六年级 · 度量几何学
 如图叫 “科克雪花”，它是瑞典科学家科克在 1904 年受雪花形状的启发而创造的. 它的画法是这样的:第一步，如图 1，画出一个正三角形。第二步，如图 2，把这个正三角形的每条边三等分，以居中的一段为边向外作正三角形.第三步，如图 3，把居中的一段擦除.如果继续上面的步骤，重复几次就得到了 “科克雪花” .

    （1）假如图 1 正三角形的边长为 10 厘米，那么图 3 的周长是( )厘米.

​	（2）假如图 1 正三角形的周长为 $n$ ，请用含有 $n$ 的代数式表示图 4 的周长.

图1

图2

图3

图4
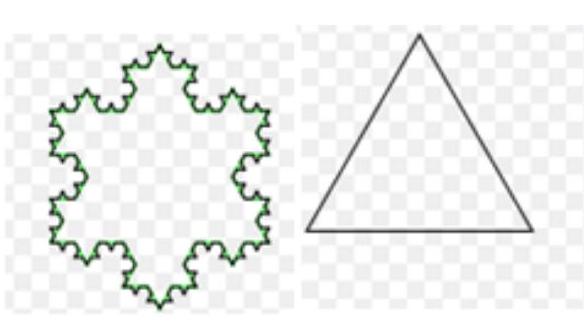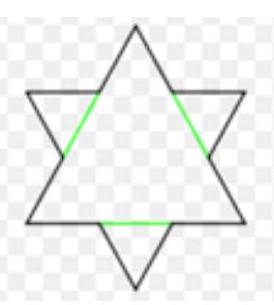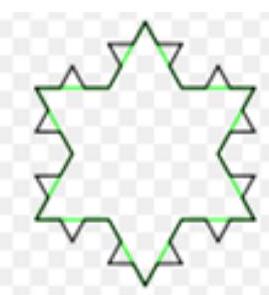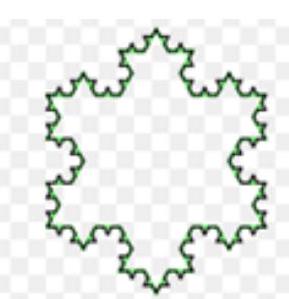
答案: (1) 40 (2) $\frac{16}{9} n$